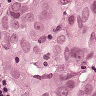
Metastatic tissue present: yes